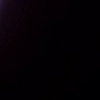
Label: space